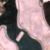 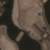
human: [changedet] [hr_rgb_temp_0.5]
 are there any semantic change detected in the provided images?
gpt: A building appeared next to the artificial lake.